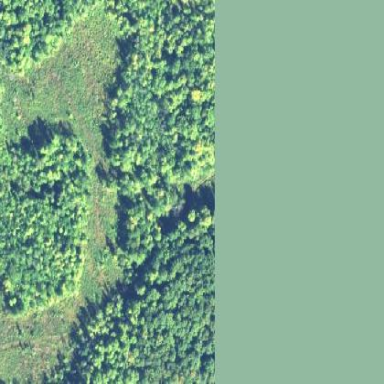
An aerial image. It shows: Clearcut area created by human activity.